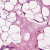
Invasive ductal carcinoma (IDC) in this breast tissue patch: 0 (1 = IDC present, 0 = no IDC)